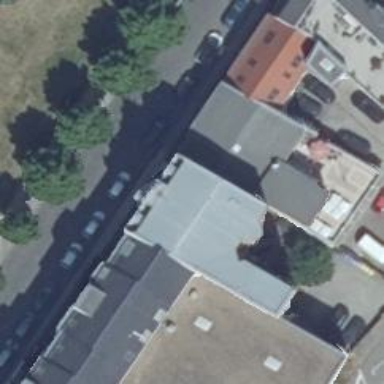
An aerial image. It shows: Building with ridge on the roof.